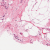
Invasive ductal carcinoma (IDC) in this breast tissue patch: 1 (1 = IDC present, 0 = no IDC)